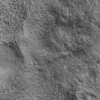
Label: not_dusty